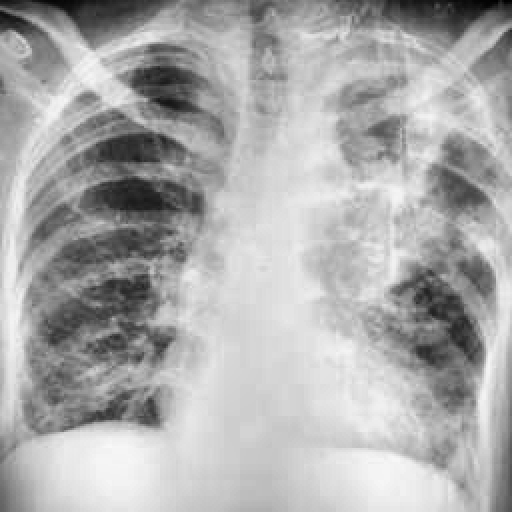
Finding: TUBERCULOSIS